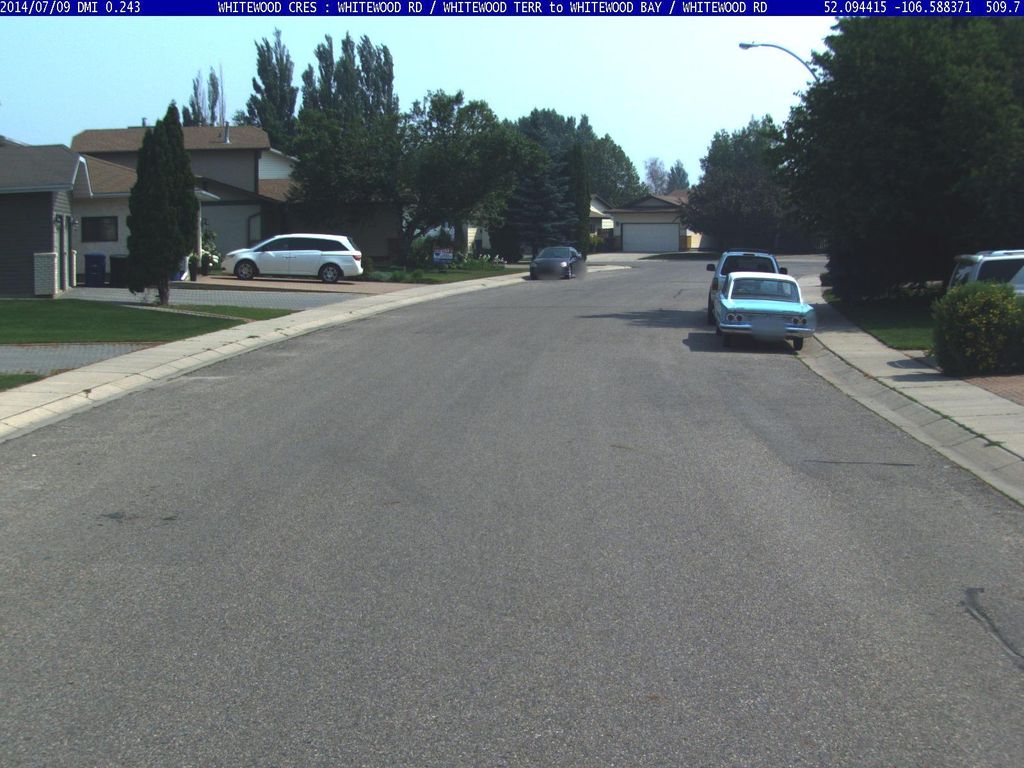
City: saskatoon